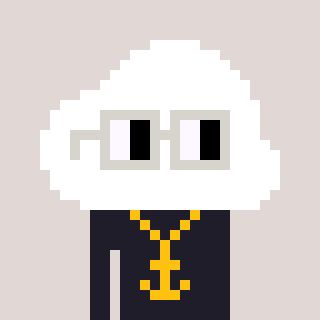
a pixel art character with square light gray glasses, a cloud-shaped head and a grayscale-colored body on a warm background